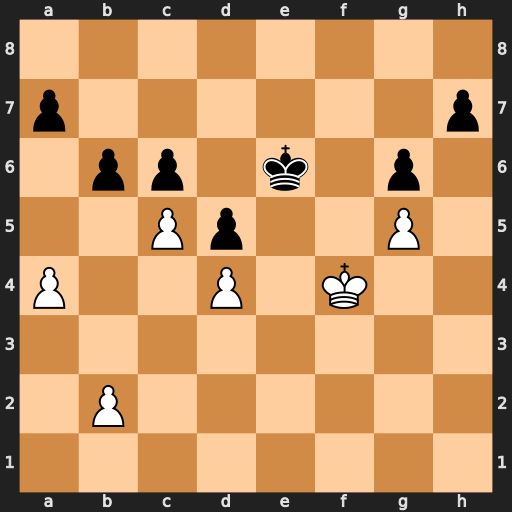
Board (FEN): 8/p6p/1pp1k1p1/2Pp2P1/P2P1K2/8/1P6/8
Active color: w
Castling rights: -
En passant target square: -
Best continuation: cxb6 axb6 b4